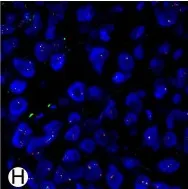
Imaging and immunohistochemical staining related to the pathological diagnosis of malignant solitary fibrous tumor. (H), EWSR1 FISH detection showed that the proportion of cells with red-green separation signals was about 22.
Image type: pathology (fish)